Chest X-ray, PA view. Patient: 23 years old, sex M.
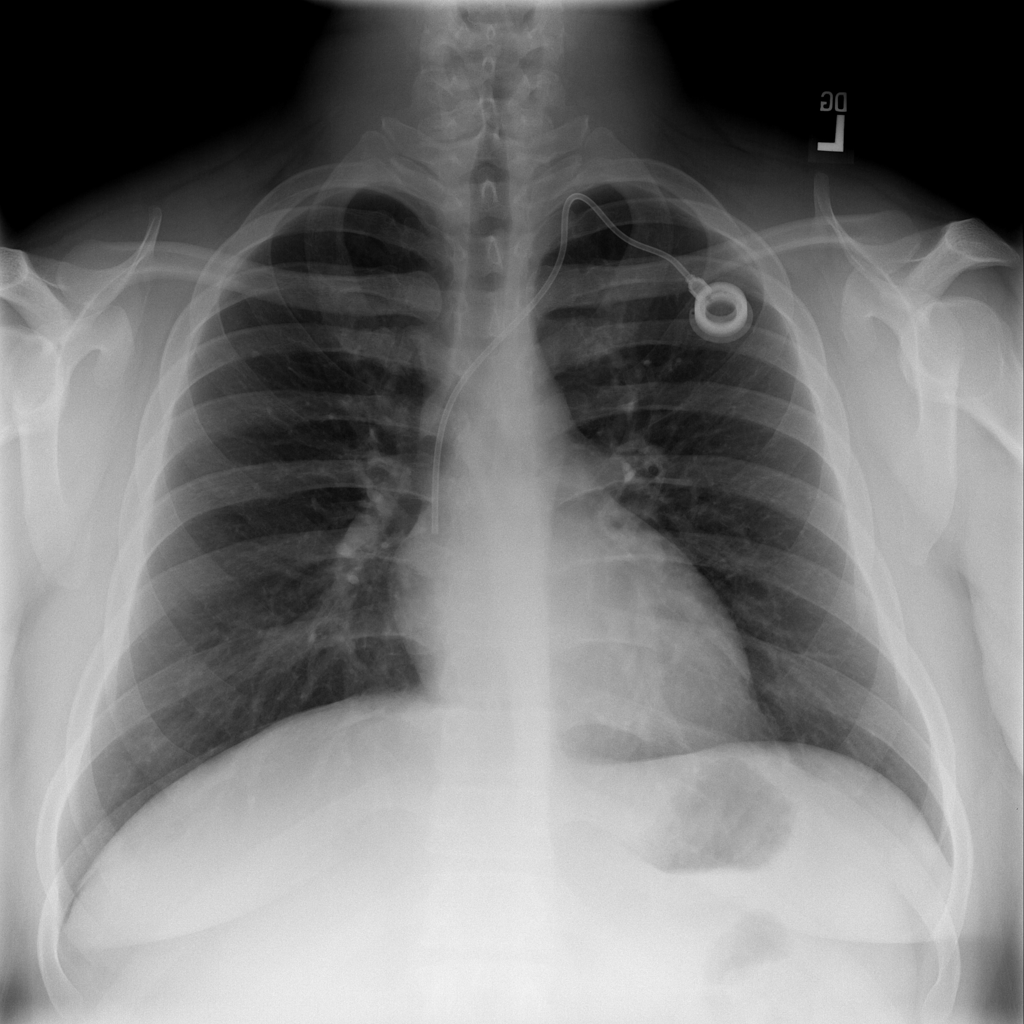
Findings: No Finding